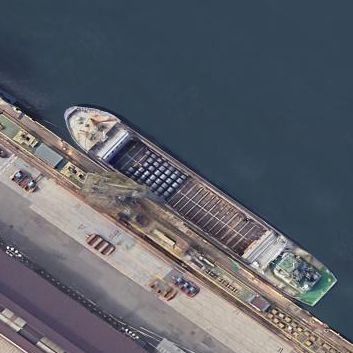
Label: Cargo_ship